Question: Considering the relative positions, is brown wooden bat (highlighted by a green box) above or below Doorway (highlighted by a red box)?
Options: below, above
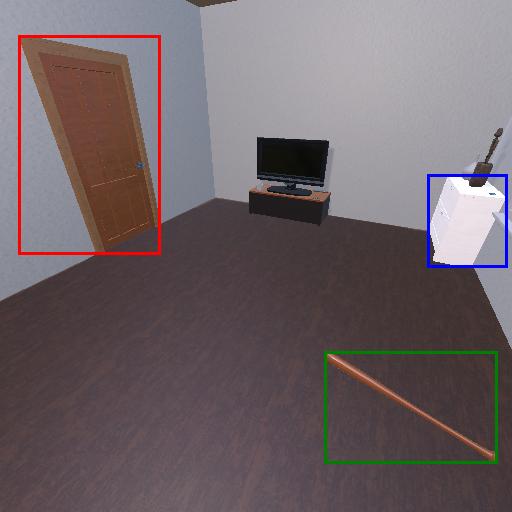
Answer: below